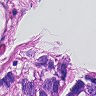
Metastatic tissue present: yes